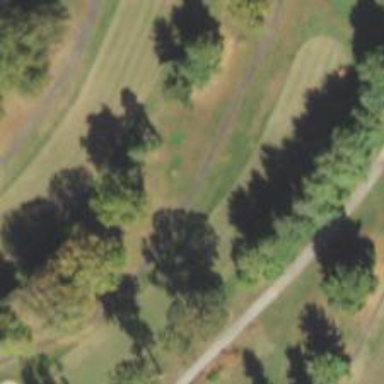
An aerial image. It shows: Path.